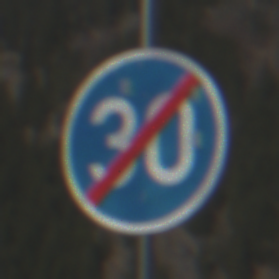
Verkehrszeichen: EndeMindestgeschwindigkeit
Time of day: MorningAfternoon
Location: Outdoor (Nature)
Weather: PartlyCloudy
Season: NotSpecified
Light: Natural